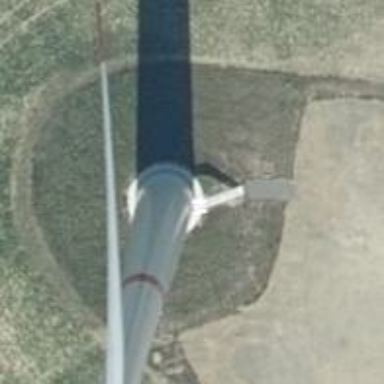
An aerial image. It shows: Wind power generator utilizing wind turbines.